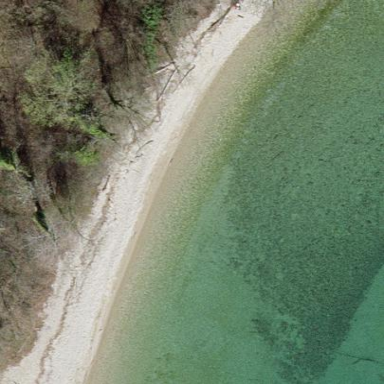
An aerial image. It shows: Scenic beach with natural beauty.